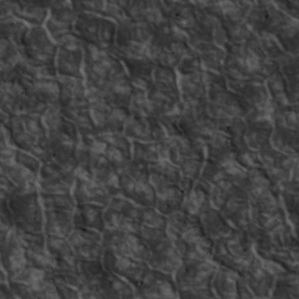
Label: non_frost